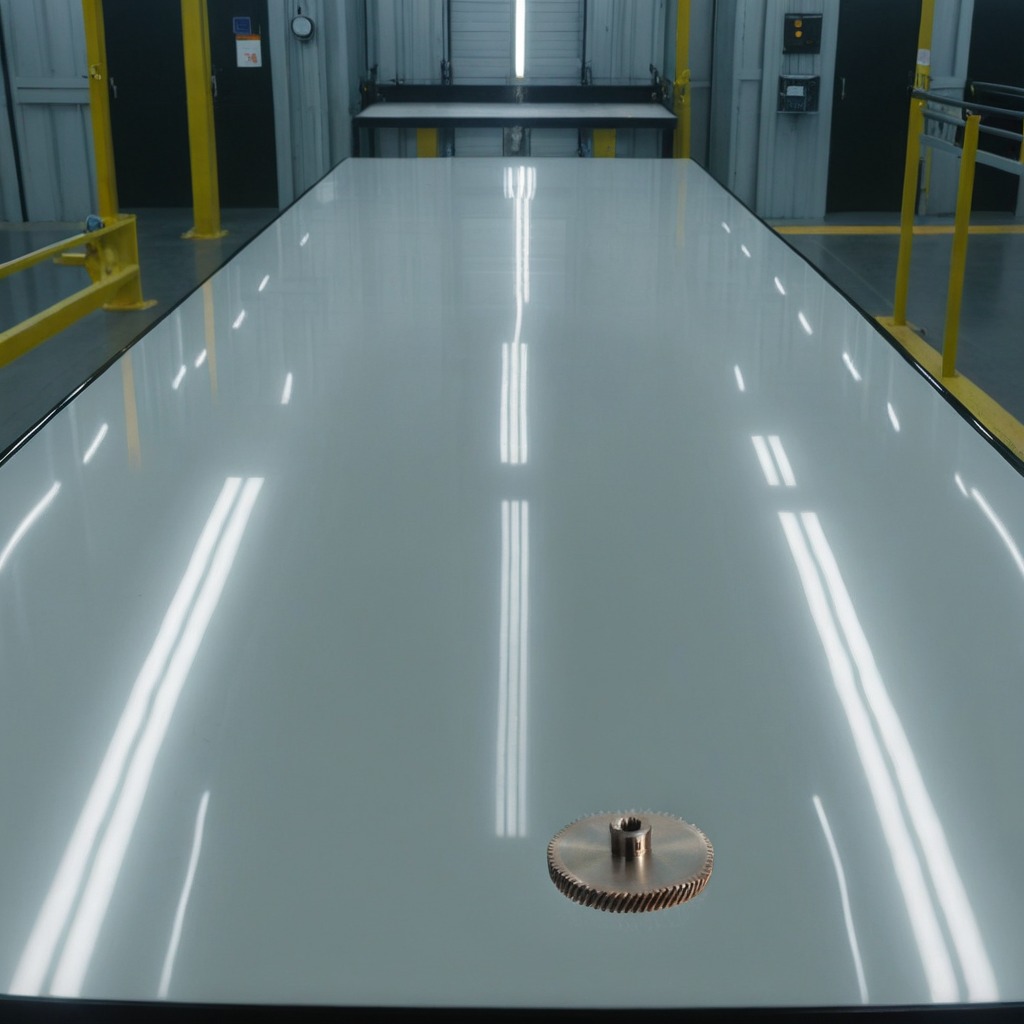
A steel gear with teeth is lying on a high-gloss table in a ship maintenance bay industrial lighting.